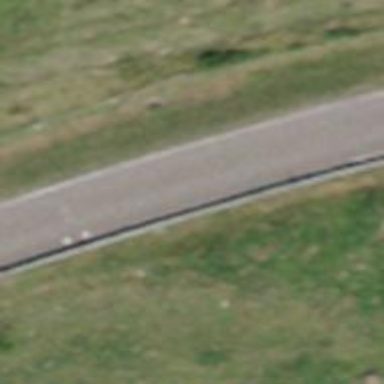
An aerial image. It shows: Asphalt trunk link road.